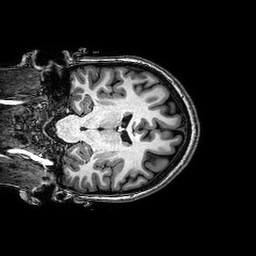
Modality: T1w
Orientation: coronal
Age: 22
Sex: female
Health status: healthy
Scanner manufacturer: philips
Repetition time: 0.008181 s
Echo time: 0.00374 s